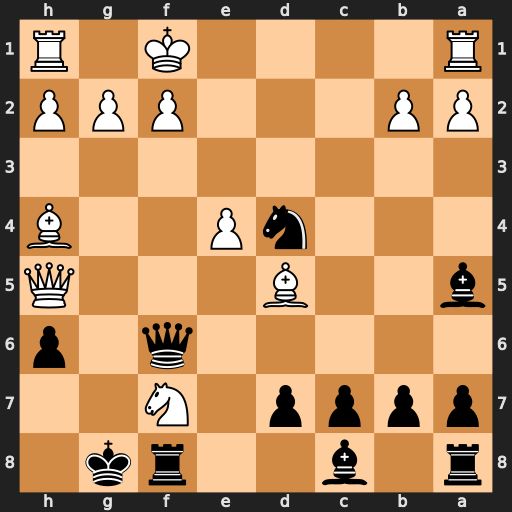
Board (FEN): r1b2rk1/pppp1N2/5q1p/b2B3Q/3nP2B/8/PP3PPP/R4K1R
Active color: b
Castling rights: -
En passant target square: -
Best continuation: Qa6+ Kg1 Ne2+ Qxe2 Qxe2